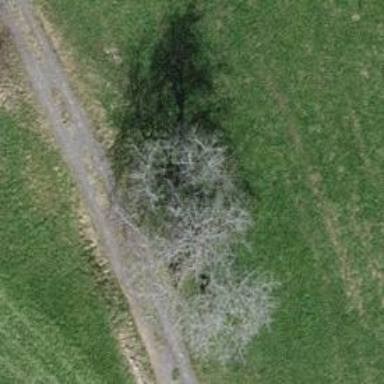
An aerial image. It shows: Beautiful tree in nature.